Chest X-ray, AP view. Patient: 69 years old, sex M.
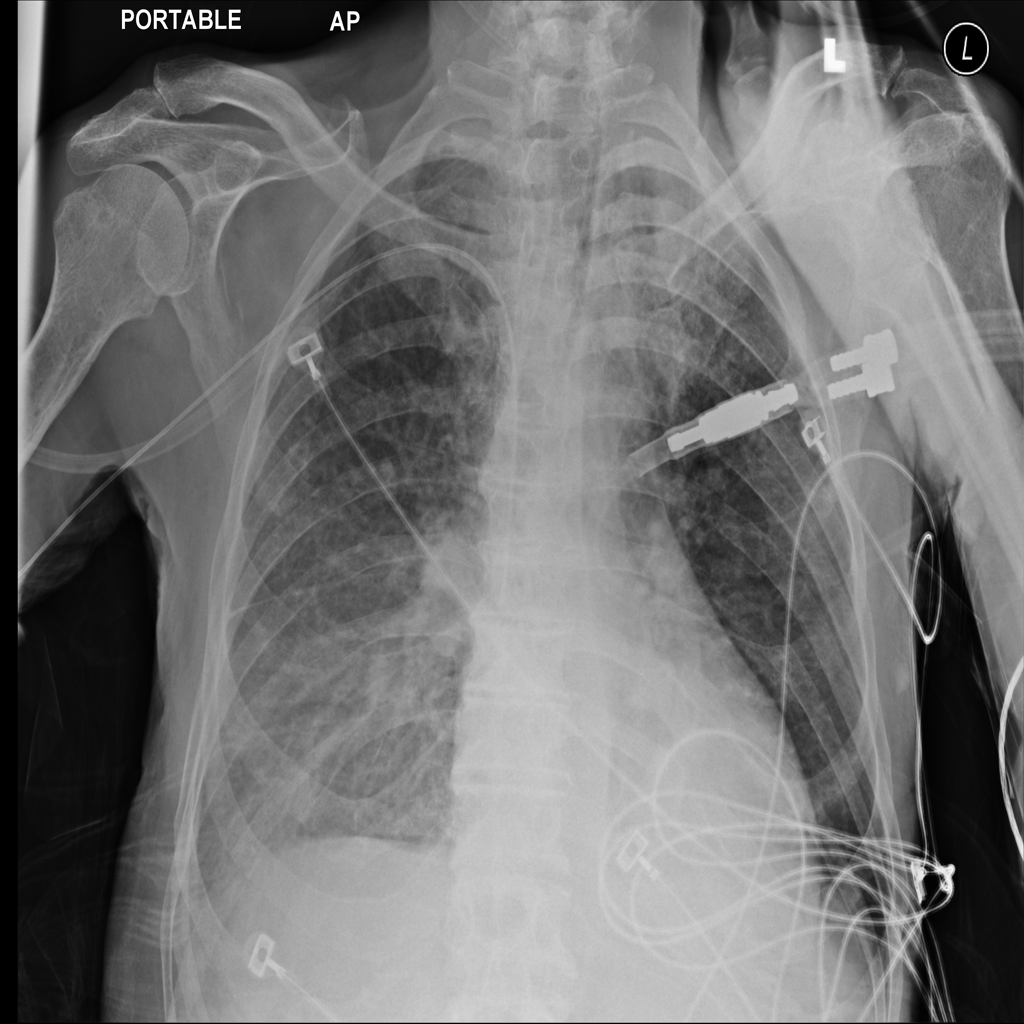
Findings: Cardiomegaly, Effusion, Nodule